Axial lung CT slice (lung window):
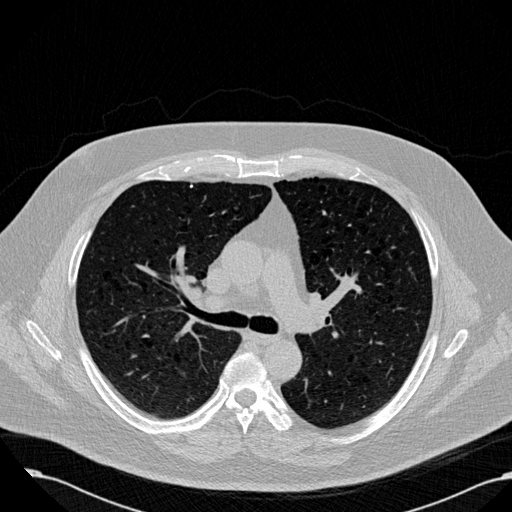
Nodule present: no